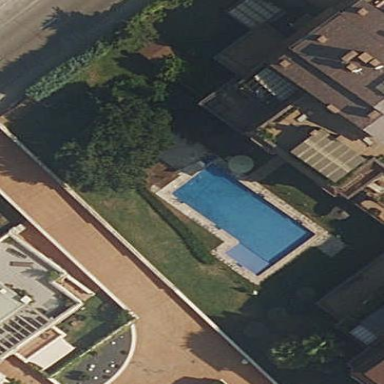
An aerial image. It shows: Swimming pool located in leisure land.